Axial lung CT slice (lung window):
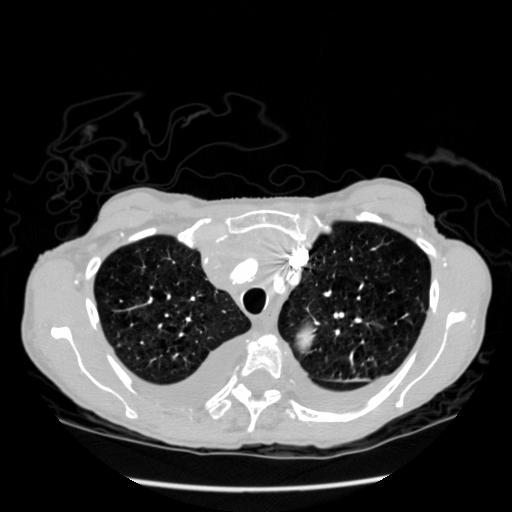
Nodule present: no